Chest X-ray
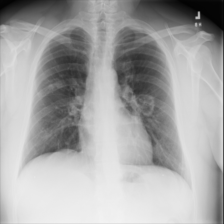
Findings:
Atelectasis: negative
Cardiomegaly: negative
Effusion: negative
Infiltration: negative
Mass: positive
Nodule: negative
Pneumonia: negative
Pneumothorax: negative
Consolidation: negative
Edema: negative
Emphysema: negative
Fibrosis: negative
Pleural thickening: negative
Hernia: negative